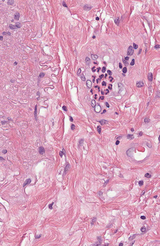
Tumor epithelial tissue: no
Tumor-associated stroma tissue: yes
Normal tissue: no